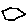
Label: hexagon